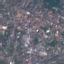
Label: Residential